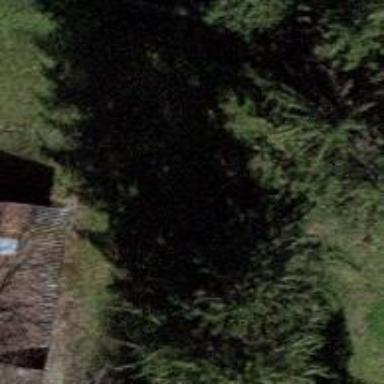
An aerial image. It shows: Evergreen needle-leaved tree.